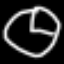
Label: clock